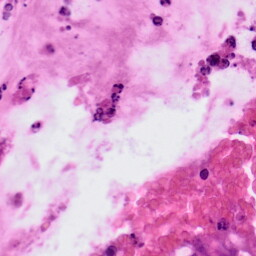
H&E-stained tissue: Colon